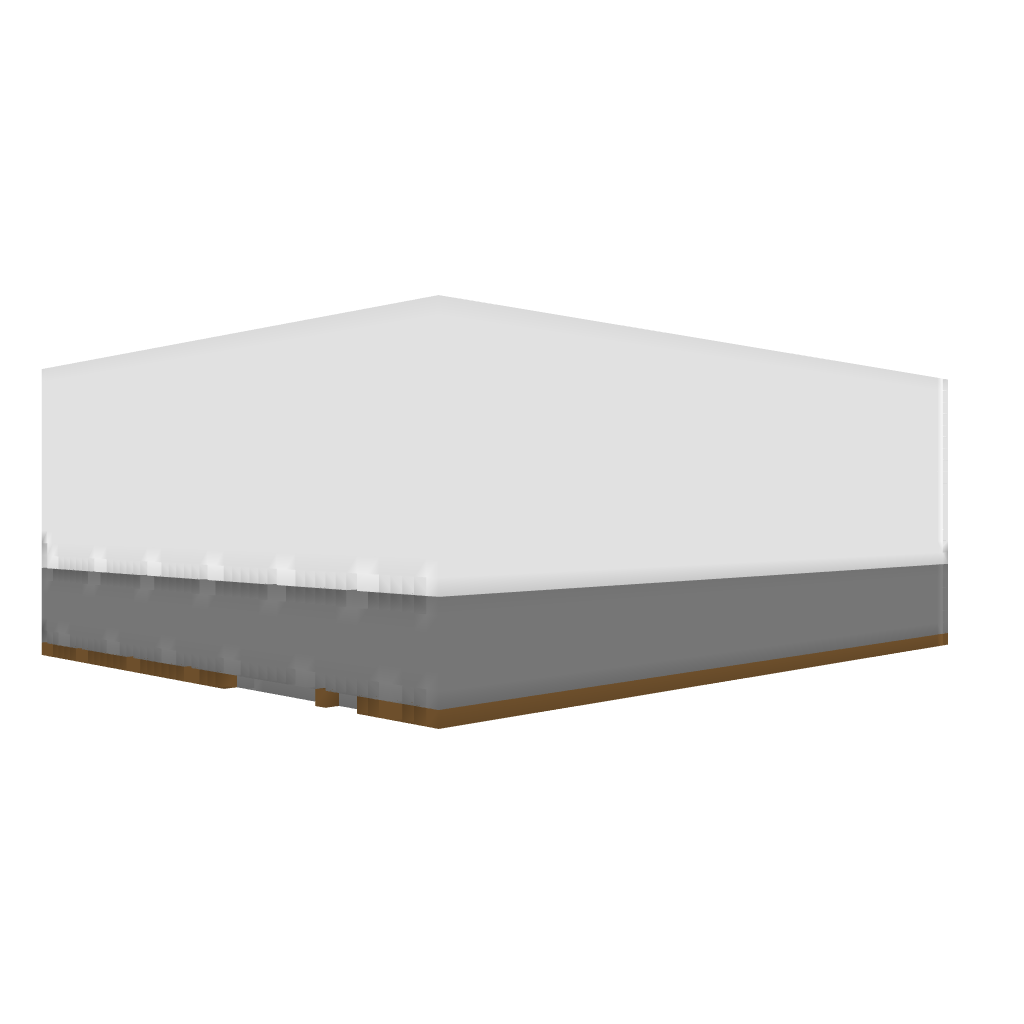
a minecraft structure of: City arena bad low quality